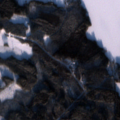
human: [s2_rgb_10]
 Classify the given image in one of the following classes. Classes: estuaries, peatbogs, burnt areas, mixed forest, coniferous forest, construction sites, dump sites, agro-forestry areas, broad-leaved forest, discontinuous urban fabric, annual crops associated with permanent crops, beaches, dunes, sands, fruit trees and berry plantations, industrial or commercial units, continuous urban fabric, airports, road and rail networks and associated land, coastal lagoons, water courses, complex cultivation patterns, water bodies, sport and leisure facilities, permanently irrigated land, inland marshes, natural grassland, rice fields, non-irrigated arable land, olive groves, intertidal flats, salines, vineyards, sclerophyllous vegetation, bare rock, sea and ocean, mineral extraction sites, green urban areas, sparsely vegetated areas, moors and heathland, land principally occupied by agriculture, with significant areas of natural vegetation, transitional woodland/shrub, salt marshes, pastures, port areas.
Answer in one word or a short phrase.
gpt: coniferous forest, mixed forest, water bodies